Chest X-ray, PA view. Patient: 38 years old, sex M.
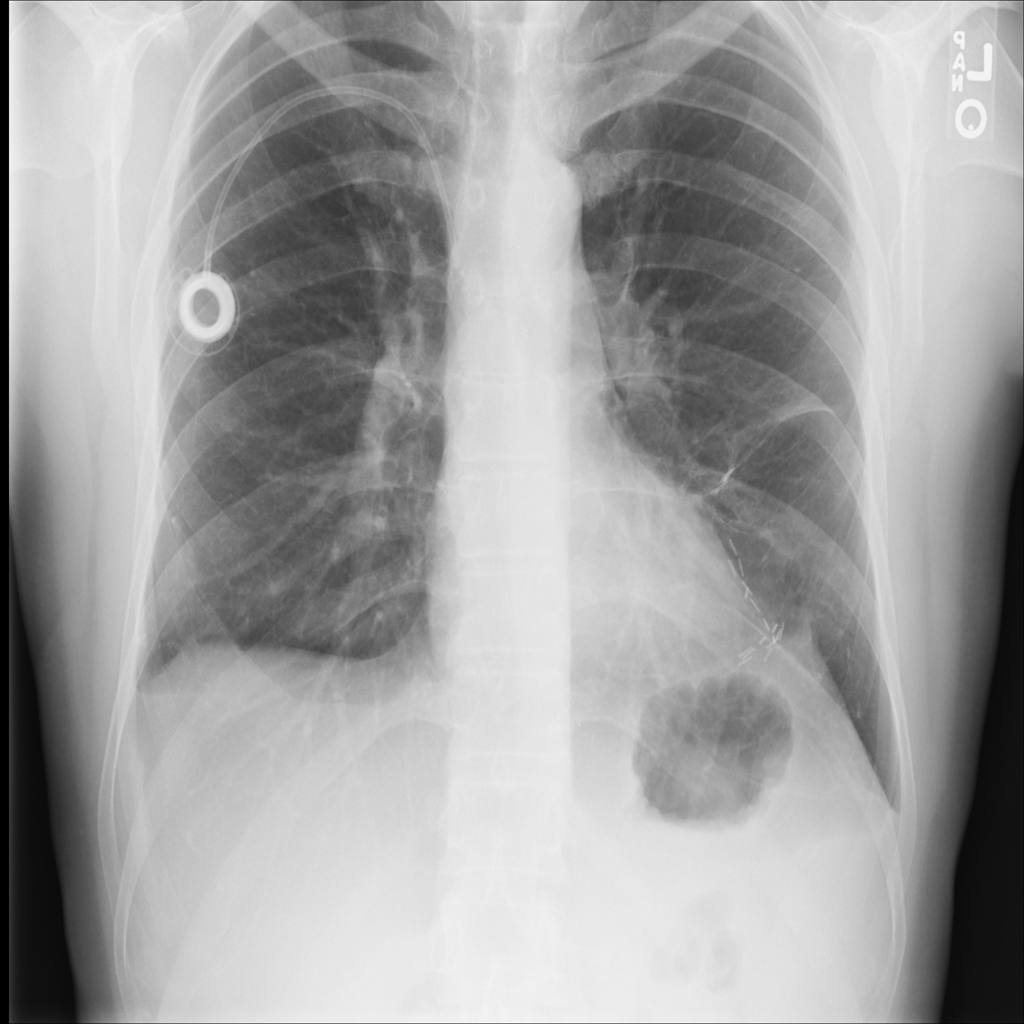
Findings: No Finding